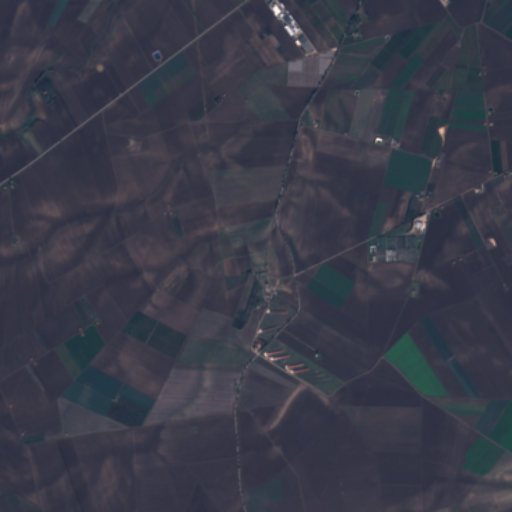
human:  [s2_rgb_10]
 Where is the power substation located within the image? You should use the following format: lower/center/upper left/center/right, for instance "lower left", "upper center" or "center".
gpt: The power substation is located in the upper right of the image.
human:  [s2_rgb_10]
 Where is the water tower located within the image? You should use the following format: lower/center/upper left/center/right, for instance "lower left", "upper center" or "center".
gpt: The water tower is located in the lower center of the image.
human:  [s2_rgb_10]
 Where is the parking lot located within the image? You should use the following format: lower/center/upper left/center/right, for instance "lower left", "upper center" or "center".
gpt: There is no parking lot in the image.